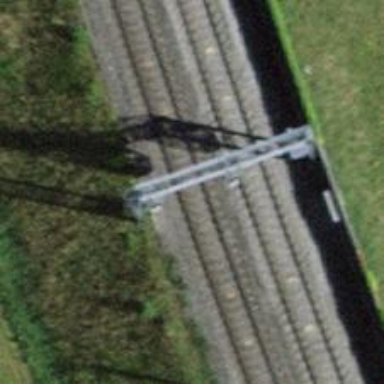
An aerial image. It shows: Railway signal.